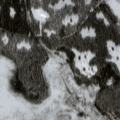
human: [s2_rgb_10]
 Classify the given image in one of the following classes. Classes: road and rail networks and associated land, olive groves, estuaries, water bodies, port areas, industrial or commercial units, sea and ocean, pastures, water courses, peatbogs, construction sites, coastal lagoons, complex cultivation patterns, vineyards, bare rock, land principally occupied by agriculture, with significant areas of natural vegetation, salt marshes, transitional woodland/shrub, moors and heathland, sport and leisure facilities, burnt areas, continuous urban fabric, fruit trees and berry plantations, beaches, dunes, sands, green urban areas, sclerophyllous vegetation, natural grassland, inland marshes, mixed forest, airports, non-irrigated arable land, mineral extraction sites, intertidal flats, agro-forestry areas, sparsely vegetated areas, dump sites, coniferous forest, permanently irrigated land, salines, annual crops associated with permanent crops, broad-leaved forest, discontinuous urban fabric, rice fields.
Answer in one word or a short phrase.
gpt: coniferous forest, transitional woodland/shrub, peatbogs